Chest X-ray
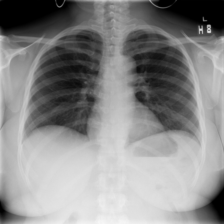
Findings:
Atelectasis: negative
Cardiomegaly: negative
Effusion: negative
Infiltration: negative
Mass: negative
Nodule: negative
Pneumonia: negative
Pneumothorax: negative
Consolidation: negative
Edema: negative
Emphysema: negative
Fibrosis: negative
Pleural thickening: negative
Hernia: negative